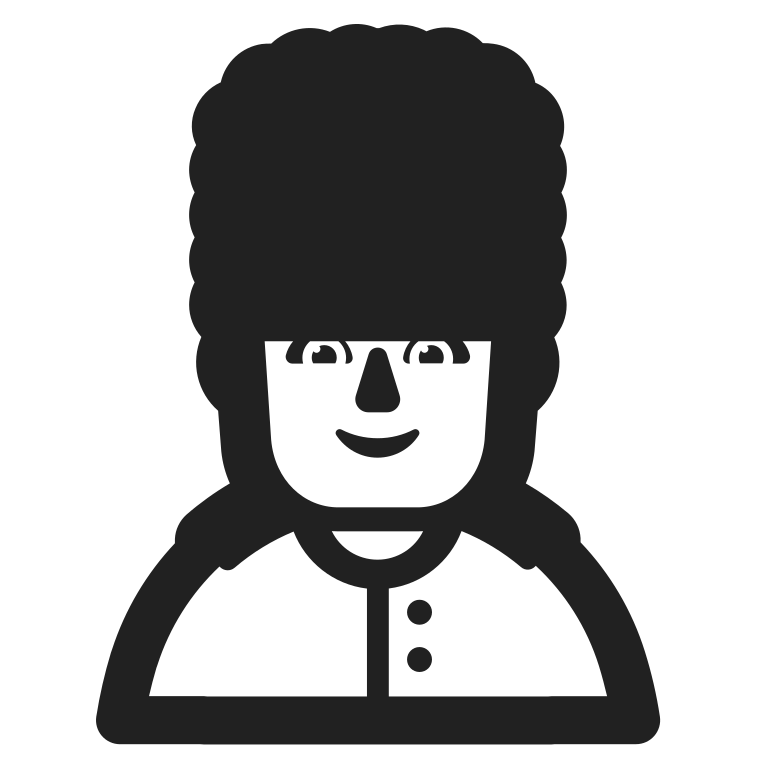
man guard high contrast default